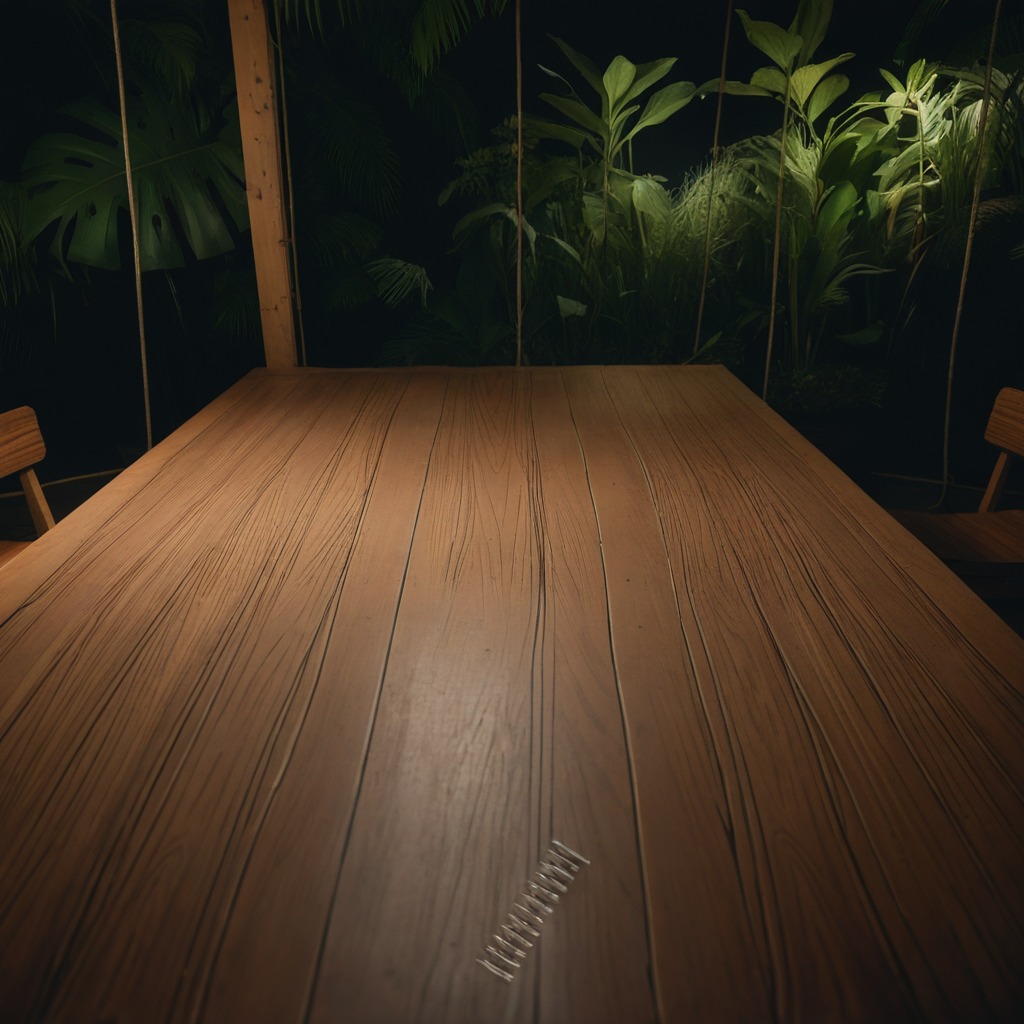
A coiled metal spring lies on a wooden table inside a jungle field workshop tent at night.